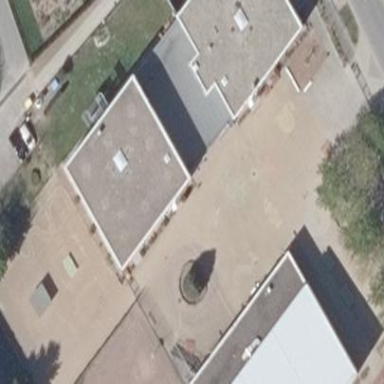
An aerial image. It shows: School building.